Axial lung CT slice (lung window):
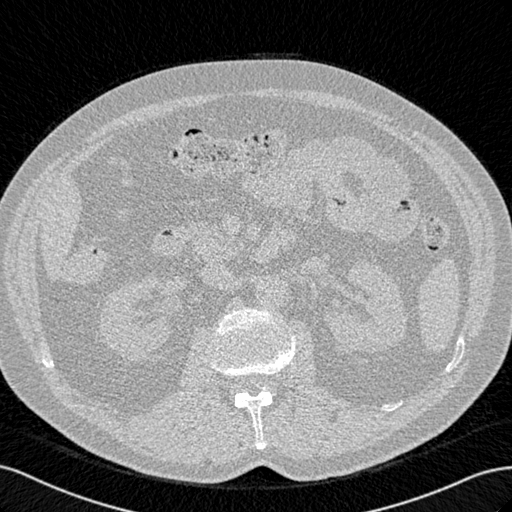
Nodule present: no